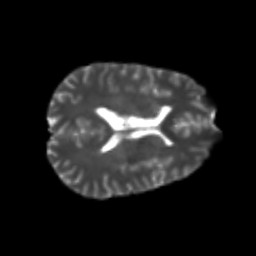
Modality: T2w
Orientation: axial
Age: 24
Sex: male
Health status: healthy
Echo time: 0.074 s